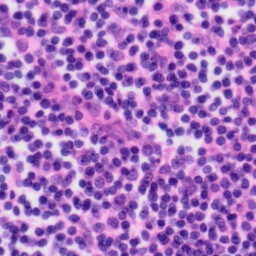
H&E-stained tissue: Tonsil